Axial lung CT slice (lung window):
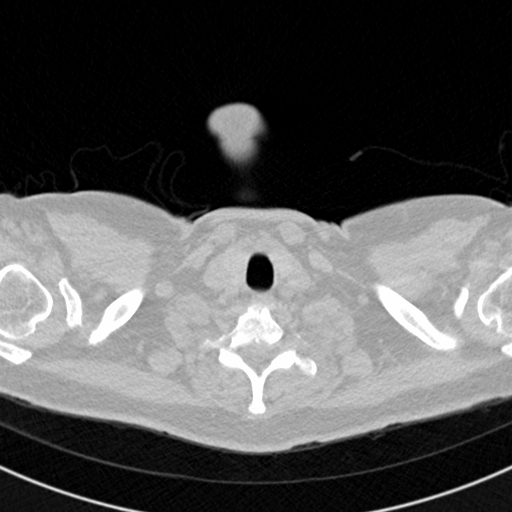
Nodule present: no